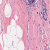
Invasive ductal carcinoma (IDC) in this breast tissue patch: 0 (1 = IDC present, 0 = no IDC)